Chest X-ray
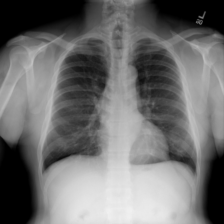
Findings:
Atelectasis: negative
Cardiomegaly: negative
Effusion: negative
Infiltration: negative
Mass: negative
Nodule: negative
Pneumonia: negative
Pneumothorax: negative
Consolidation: negative
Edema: negative
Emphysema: negative
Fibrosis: negative
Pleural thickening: negative
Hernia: negative